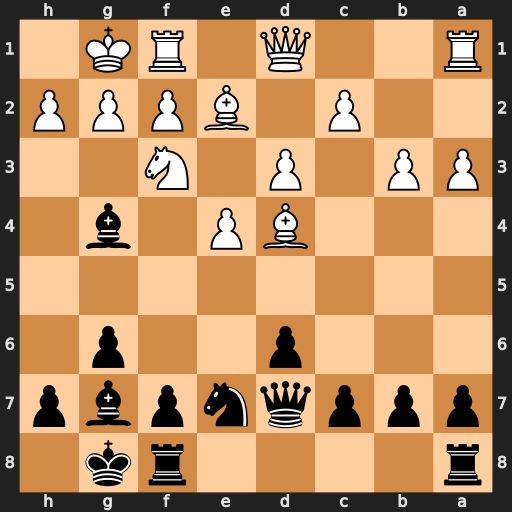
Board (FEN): r4rk1/pppqnpbp/3p2p1/8/3BP1b1/PP1P1N2/2P1BPPP/R2Q1RK1
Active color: b
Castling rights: -
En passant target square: -
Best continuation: Bxf3 Bxg7 Bxe2 Qxe2 Kxg7